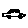
Label: car